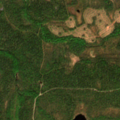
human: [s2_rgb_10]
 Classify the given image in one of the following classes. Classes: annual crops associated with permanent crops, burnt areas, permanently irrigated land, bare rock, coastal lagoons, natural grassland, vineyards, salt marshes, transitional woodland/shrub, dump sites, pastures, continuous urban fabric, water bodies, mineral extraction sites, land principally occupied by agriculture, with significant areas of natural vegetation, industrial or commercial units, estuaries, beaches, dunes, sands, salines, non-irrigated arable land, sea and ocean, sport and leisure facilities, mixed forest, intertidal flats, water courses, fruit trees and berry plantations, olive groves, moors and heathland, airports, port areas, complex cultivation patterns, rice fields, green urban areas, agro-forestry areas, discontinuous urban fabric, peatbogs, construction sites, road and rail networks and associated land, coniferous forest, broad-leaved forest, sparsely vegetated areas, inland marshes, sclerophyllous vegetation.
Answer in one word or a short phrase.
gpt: coniferous forest, mixed forest